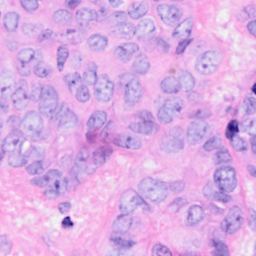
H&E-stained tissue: Breast